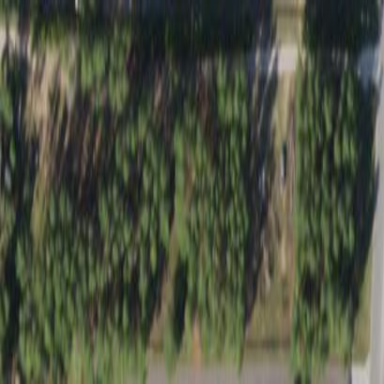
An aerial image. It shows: Forest with needle-leaved trees.